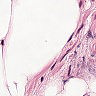
Metastatic tissue present: no